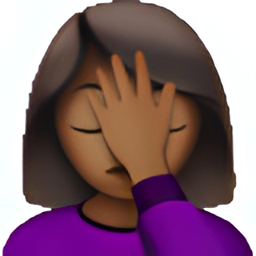
Name: woman facepalming type 5
Emoji: 🤦🏾‍♀️
Group: People & Body
Sub-group: person-gesture